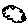
Label: cloud